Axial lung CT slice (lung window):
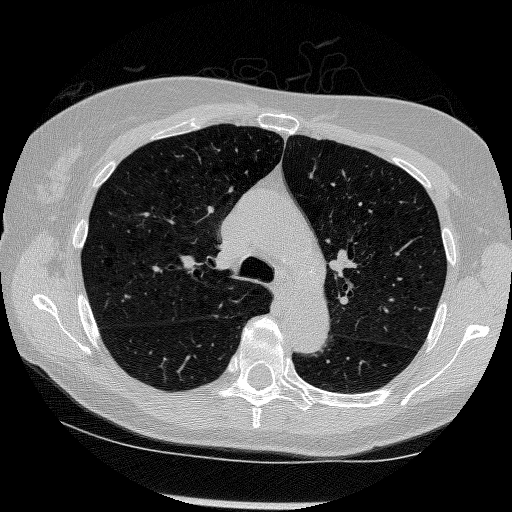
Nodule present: no